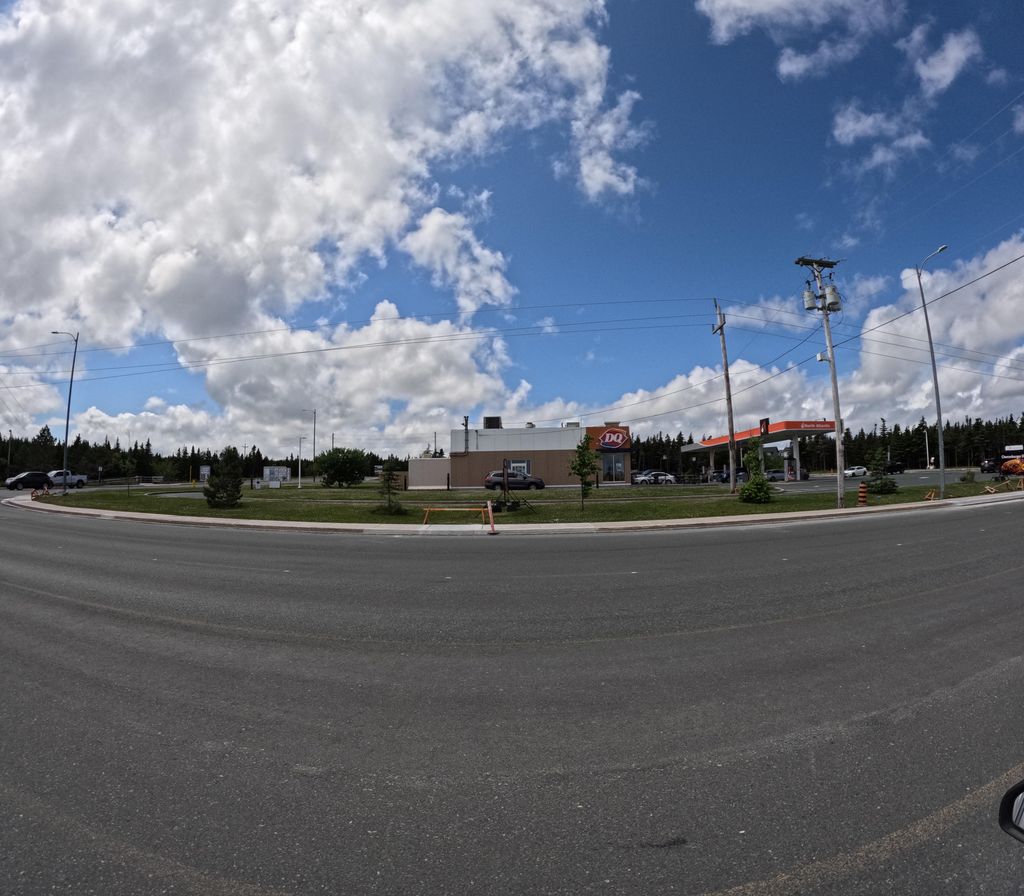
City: st_johns